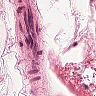
Metastatic tissue present: no